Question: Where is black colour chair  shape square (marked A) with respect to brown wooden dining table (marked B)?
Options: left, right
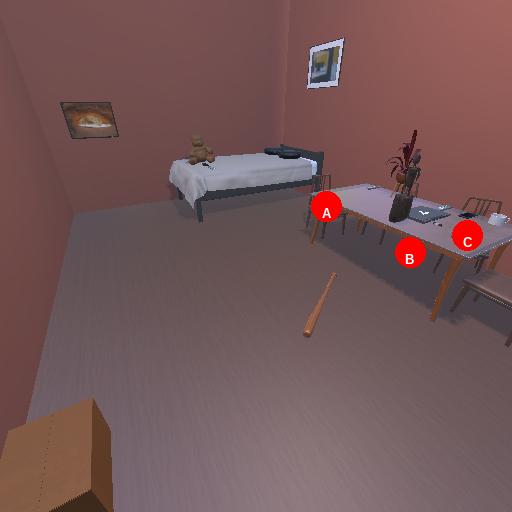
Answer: left